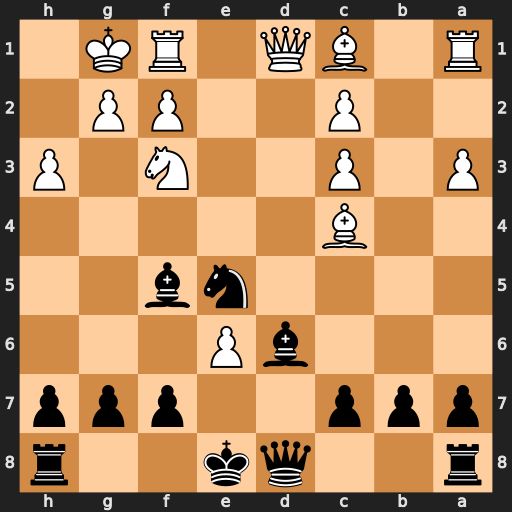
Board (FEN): r2qk2r/ppp2ppp/3bP3/4nb2/2B5/P1P2N1P/2P2PP1/R1BQ1RK1
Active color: b
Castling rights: kq
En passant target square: -
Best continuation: Nxc4 exf7+ Kf8